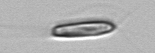
Label: Chrysochromulina